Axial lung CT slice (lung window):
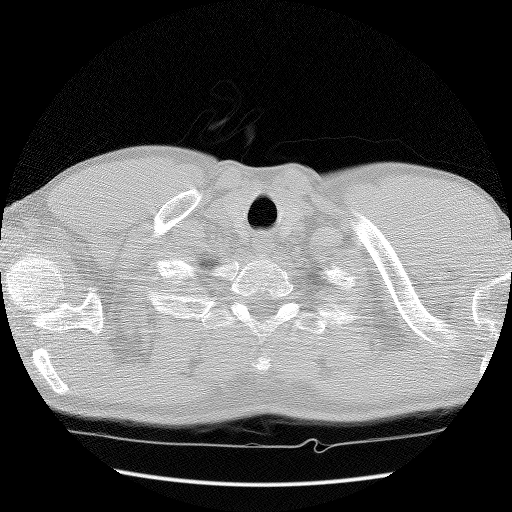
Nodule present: no